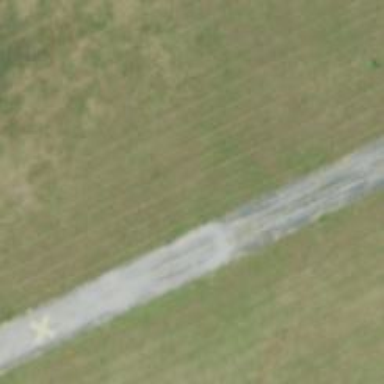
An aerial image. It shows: Image of taxiway at airport.